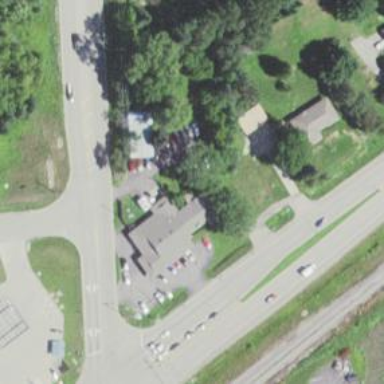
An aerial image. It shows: Veterinary facility.